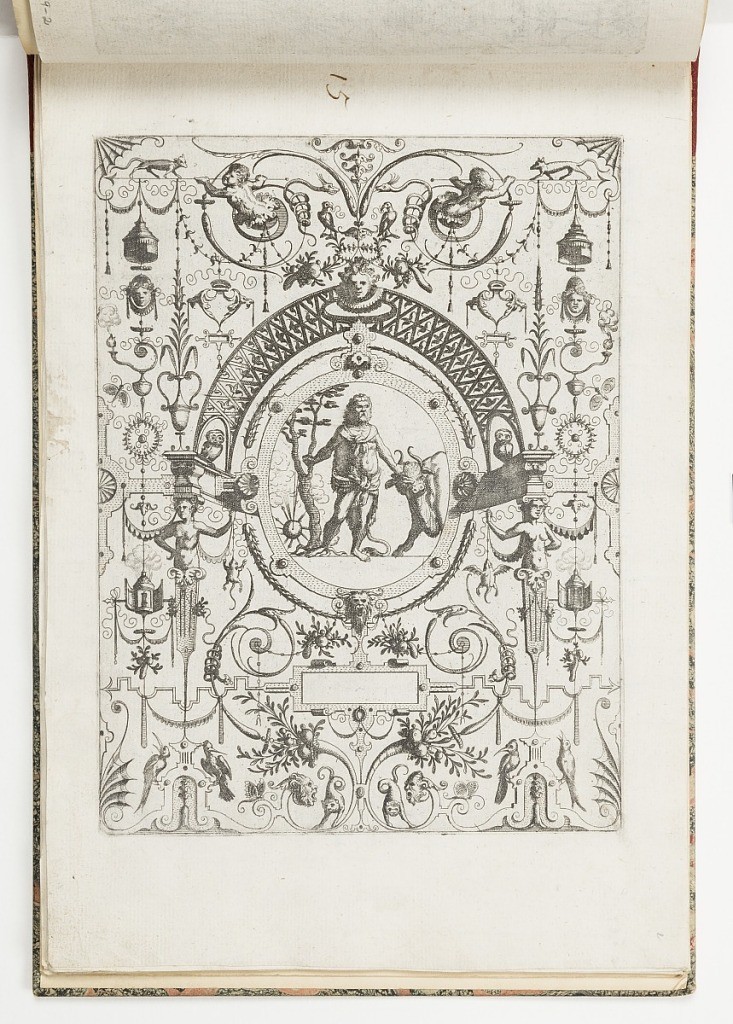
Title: Plate 15, from Grotteßco in diverßche manieren (Various Grotesques)
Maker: Hans Vredeman de Vries, Dutch, 1527 - ca. 1606
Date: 1564
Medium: Etching on laid paper
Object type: Print
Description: Grotesque panel with central panel showing Hercules and the bull flanked by terms with suspending creatures from a string.